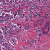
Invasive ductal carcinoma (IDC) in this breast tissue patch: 1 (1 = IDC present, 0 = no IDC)